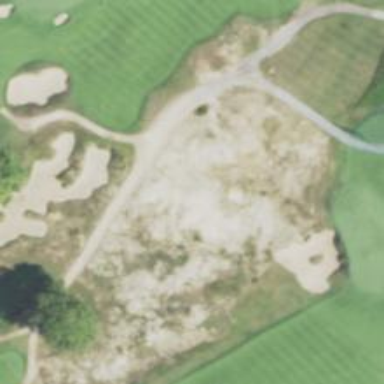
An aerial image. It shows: Sand bunker on golf course.